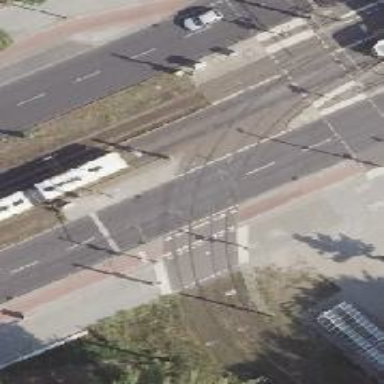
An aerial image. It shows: Secondary road with asphalt surface and cycle track on the right.